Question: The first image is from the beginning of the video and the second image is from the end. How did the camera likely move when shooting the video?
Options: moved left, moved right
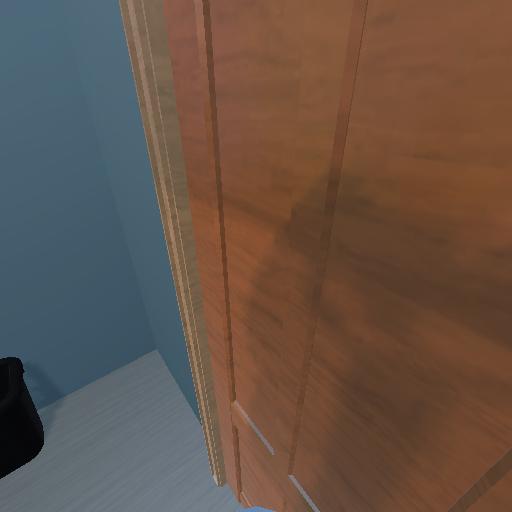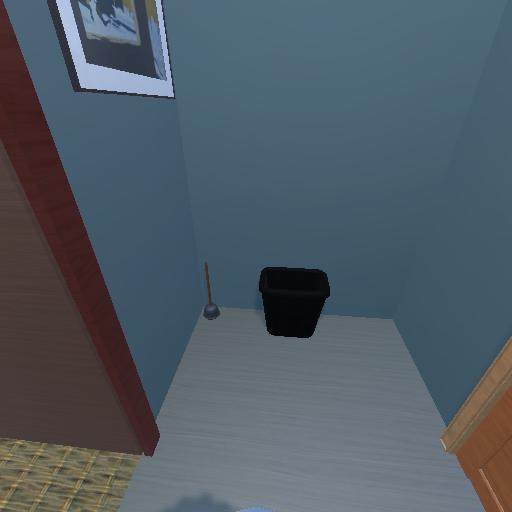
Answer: moved left